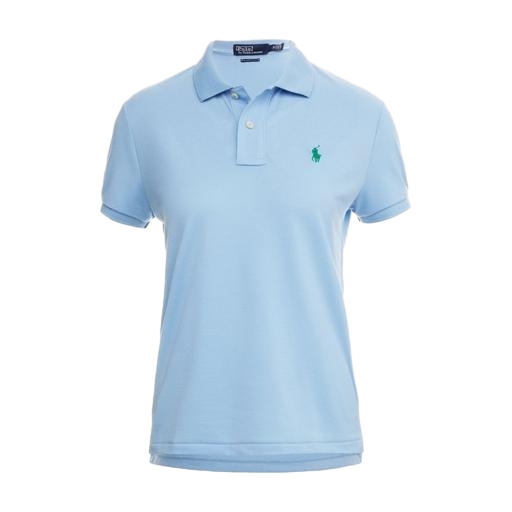
blue skinny-fit stretch polo shirt, blue skinny-fit polo shirt, blue skinny-fit big pony polo shirt, white background